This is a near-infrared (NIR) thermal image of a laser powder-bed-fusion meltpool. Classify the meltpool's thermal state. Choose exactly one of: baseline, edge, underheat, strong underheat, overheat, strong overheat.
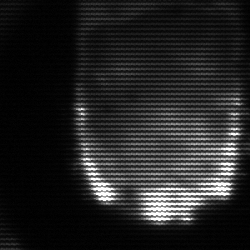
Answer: baseline